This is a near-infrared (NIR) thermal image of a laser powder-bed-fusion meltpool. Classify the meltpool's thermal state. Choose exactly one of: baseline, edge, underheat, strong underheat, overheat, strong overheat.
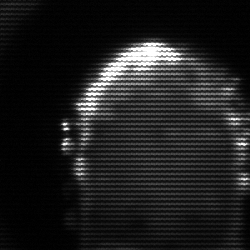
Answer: baseline